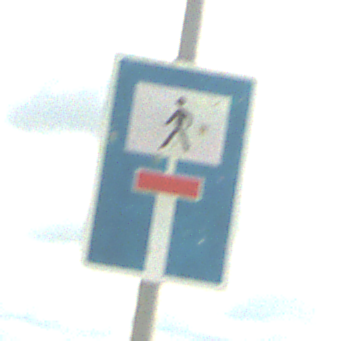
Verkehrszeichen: SackgasseFussgaengerDurchlaessig
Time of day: Midday
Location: Outdoor (RoadRail)
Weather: PartlyCloudy
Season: NotSpecified
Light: Natural